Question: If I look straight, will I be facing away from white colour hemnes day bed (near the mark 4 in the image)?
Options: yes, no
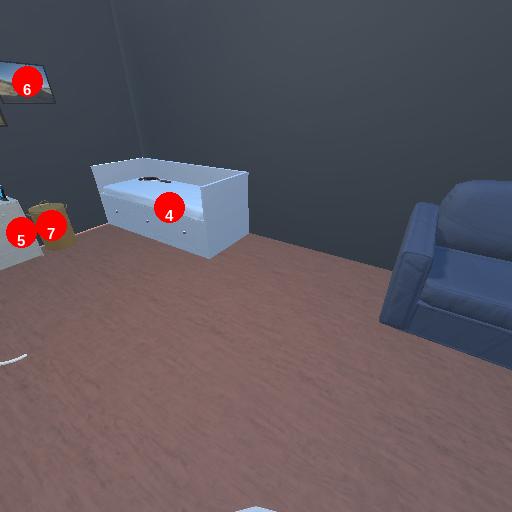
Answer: yes